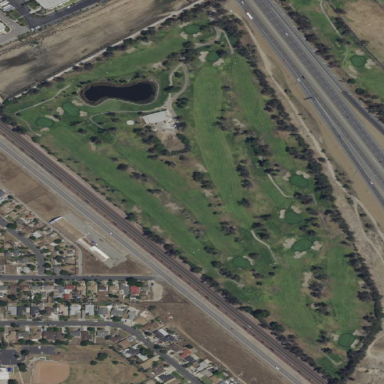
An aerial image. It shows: Rough area in golf course.